Aerial crown-view tile of a tropical tree (Barro Colorado Island, Panama), acquired 20240611:
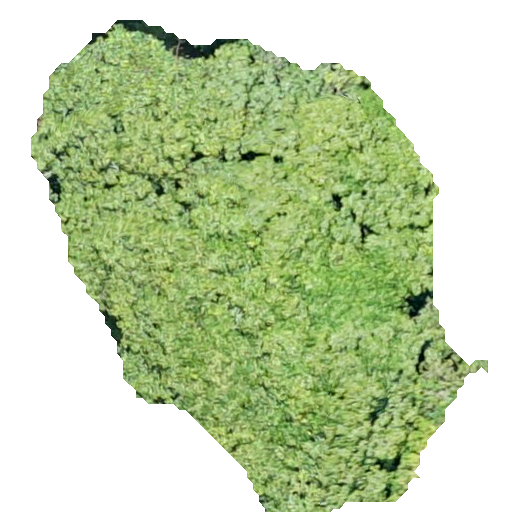
Species: Apeiba membranacea
GBIF accepted scientific name: Apeiba membranacea
Crown area: 225.827 m²